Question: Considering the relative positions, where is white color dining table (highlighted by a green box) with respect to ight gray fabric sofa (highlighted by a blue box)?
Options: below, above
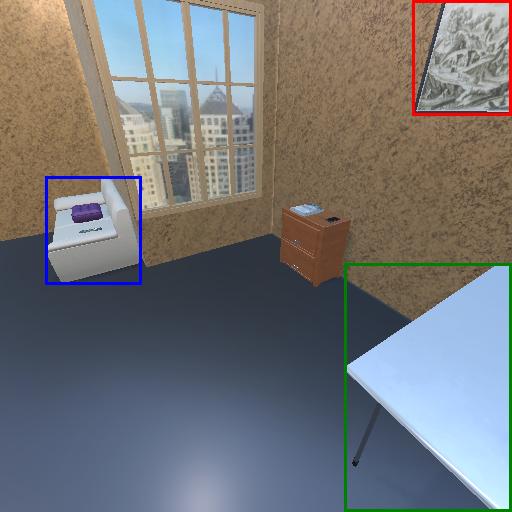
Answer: below